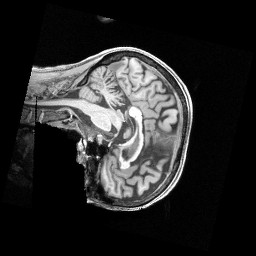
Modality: T1w
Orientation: sagittal
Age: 68
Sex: female
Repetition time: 2.4 s
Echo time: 0.00222 s